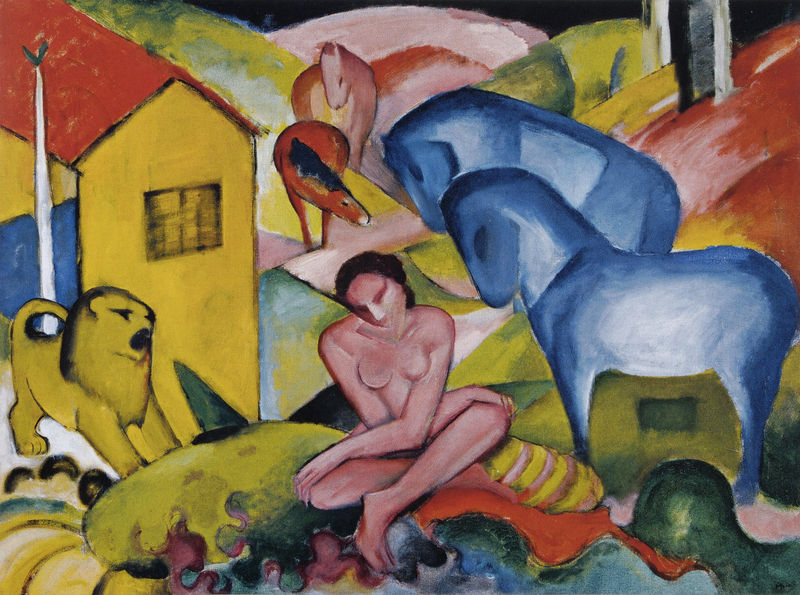
Titel: Der Traum
Künstler: Franz Marc
Standort: Madrid
Institution: Fondazione Thyssen-Bornemisza
Schlagwörter: akt, blau, gemälde, körper, nackt, gelb, grün, landschaft, sitzen, blumen, bunt, busen, fenster, frau, köpfe, nase, schwarz, dach, haus, hund, rot, tier, tiere, wiese, expressionismus, malerei, wand, augen, mensch, steine, porträt, felder, hügel, natur, gitter, wiesen, haare, sitzend, frontal, rosa, pferd, pferde, beine, deutschland, schwanz, sprung, brüste, farbig, umrisse, zwei, moderne, abstrakt, berge, farben, flächen, gebirge, modern, farbe, lila, naiv, füsse, kissen, streifen, abstraktion, surrealismus, fleisch, weiden, bayern, münchen, farbflächen, nack, dali, macke, franz, löwen, maul, löwe, blauer reiter, raubkatze, schutz, unschuld, schneidersitz, franz marc, marc, eide, mähnen, der blaue reiter, itzen, lumen, wieden, expressionimus, archaisch, brüllen, 20. jahrhundert, frau nackt, 20. jh., blaues land, franz marx